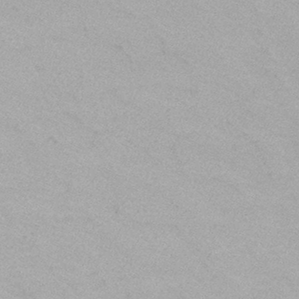
Label: frost